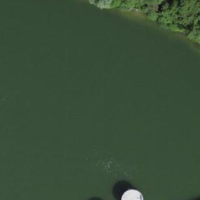
EUNIS habitat code: 14
Species observed at this site:
Corvus corone
Podiceps cristatus
Fulica atra
Sturnus vulgaris
Emberiza citrinella
Chloris chloris
Passer domesticus
Fringilla coelebs
Rutilus rutilus
Ptyonoprogne rupestris
Passer montanus
Carduelis carduelis
Larus michahellis
Alburnus alburnus
Hirundo rustica
Milvus migrans
Milvus milvus
Phoenicurus ochruros
Hedera helix
Falco tinnunculus
Motacilla alba